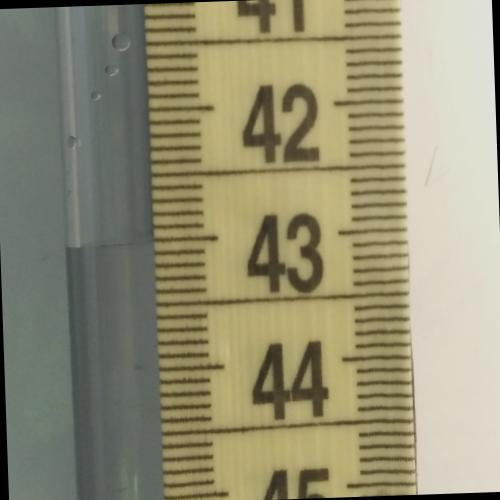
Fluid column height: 43.0 cm